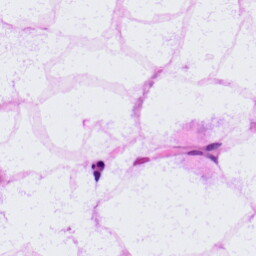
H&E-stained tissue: LymphNode